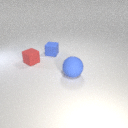
large blue rubber sphere to the right of small blue rubber cube